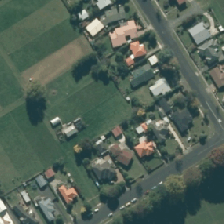
Land cover: urban_parkland